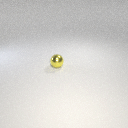
small yellow metal sphere